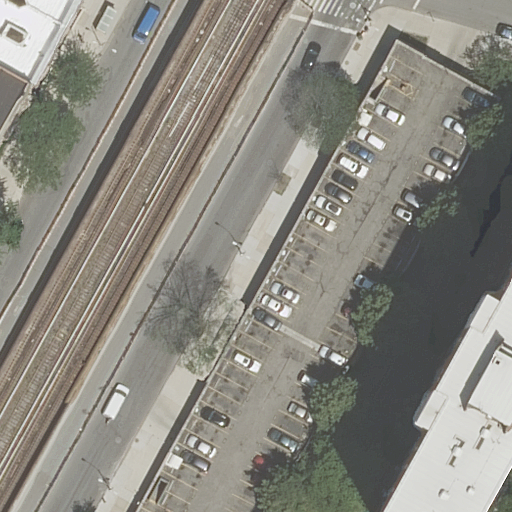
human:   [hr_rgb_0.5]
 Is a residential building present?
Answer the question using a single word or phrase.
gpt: yes

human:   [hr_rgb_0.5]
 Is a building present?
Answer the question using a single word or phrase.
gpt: yes

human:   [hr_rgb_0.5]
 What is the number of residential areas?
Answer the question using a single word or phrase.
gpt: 2

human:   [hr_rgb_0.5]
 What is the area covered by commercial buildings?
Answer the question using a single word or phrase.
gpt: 0m2

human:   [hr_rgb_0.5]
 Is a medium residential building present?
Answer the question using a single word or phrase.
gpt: yes

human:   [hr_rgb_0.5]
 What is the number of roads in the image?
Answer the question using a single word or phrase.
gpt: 3

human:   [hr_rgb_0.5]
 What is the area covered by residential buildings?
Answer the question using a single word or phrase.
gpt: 3211m2

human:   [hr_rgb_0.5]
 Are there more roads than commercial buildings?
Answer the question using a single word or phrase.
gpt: yes

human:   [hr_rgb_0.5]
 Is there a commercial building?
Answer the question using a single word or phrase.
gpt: no

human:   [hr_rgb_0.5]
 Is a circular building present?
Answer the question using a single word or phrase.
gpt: no

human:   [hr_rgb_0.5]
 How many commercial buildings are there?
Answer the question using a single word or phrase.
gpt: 0

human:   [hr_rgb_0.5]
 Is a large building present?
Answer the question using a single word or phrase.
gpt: yes

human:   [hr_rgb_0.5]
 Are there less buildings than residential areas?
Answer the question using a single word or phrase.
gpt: no

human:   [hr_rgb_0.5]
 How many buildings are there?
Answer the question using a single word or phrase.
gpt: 5

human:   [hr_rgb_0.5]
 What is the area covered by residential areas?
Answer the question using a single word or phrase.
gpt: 10639m2

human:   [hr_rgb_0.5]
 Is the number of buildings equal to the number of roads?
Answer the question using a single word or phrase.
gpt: no

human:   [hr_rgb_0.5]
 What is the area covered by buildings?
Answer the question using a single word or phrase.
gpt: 3211m2

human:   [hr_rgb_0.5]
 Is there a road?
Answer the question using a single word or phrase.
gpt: yes

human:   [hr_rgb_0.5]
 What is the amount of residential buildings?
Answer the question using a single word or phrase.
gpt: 5

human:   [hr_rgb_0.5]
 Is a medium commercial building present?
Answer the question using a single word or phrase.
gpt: no

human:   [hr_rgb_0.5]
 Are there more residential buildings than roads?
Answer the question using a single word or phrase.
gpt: yes

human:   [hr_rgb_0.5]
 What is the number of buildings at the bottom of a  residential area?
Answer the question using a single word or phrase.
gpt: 0

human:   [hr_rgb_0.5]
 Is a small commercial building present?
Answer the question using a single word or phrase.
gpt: no

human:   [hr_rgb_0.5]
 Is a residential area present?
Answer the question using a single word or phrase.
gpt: yes

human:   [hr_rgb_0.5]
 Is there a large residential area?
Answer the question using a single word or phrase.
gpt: yes

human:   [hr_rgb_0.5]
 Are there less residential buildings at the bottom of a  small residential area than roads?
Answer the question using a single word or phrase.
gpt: yes

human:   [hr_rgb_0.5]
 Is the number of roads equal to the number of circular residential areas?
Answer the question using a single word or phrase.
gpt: no

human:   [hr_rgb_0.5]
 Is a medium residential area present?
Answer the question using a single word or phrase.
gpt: yes

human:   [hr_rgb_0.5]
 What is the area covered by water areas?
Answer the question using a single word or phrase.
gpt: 0m2

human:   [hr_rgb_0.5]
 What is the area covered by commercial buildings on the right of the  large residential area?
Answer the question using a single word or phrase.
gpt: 0m2

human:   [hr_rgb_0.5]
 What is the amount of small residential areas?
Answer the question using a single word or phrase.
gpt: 0

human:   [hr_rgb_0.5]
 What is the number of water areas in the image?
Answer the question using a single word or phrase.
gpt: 0

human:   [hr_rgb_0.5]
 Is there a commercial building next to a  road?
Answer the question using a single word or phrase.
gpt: no

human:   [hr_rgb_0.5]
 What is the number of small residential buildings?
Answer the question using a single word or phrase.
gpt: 2

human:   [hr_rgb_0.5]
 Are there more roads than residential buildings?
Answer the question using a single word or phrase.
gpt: no

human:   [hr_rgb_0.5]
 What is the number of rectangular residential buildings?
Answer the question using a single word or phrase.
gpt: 3

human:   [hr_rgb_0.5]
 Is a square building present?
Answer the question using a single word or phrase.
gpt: no

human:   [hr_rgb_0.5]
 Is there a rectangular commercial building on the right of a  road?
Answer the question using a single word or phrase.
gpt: no

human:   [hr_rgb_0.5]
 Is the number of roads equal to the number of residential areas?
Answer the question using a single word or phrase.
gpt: no

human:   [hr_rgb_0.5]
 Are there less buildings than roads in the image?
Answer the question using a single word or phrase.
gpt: no

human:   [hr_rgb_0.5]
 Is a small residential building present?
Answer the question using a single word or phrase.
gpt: yes

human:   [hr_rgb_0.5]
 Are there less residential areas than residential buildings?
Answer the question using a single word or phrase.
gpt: yes

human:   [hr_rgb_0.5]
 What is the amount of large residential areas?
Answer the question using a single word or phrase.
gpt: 1

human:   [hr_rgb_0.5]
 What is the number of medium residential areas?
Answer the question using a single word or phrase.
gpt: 1

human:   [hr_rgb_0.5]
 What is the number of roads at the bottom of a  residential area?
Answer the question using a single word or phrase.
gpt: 0

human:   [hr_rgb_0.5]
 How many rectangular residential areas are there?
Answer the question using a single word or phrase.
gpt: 2

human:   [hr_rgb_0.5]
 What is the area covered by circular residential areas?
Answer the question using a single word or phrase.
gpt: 0m2

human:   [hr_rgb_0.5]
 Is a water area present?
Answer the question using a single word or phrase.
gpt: no

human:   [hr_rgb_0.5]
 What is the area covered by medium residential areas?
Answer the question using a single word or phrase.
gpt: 100m2

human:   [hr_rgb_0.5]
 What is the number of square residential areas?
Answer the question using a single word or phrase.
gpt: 0

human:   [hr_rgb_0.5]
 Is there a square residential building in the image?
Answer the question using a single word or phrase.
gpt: no

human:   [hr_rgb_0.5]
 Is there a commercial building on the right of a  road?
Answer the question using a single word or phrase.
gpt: no

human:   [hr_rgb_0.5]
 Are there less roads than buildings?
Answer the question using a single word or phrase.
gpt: yes

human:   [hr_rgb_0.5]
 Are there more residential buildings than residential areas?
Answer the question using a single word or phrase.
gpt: yes

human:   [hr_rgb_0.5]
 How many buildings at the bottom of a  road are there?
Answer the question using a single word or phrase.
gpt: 3

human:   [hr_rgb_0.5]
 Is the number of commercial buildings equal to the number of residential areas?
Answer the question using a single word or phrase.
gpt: no

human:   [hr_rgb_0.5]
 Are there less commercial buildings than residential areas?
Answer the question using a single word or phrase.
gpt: yes

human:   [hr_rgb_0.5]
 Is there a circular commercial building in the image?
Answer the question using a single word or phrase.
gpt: no

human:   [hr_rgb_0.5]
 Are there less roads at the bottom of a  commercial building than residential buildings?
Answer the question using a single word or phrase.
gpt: yes

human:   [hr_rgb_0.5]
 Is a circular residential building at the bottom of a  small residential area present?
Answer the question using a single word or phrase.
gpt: no

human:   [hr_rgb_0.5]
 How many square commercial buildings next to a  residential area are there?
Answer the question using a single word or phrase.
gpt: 0

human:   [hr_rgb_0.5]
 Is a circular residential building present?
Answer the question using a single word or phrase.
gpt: no

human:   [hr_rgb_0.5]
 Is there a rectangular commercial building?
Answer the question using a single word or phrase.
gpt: no

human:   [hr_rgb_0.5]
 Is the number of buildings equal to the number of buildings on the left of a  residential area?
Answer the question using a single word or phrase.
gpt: yes